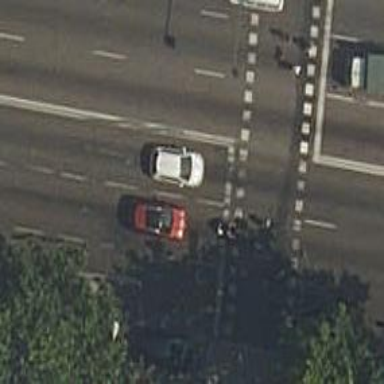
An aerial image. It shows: Road with traffic signals.